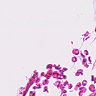
Metastatic tissue present: no